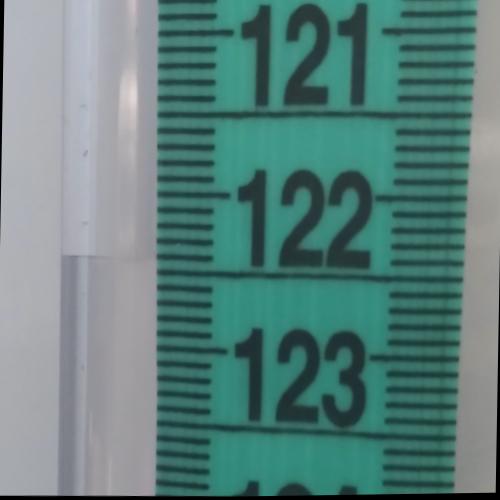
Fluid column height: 122.4 cm